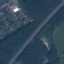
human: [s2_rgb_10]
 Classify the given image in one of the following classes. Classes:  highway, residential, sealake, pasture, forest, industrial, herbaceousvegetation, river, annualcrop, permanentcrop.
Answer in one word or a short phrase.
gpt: Highway